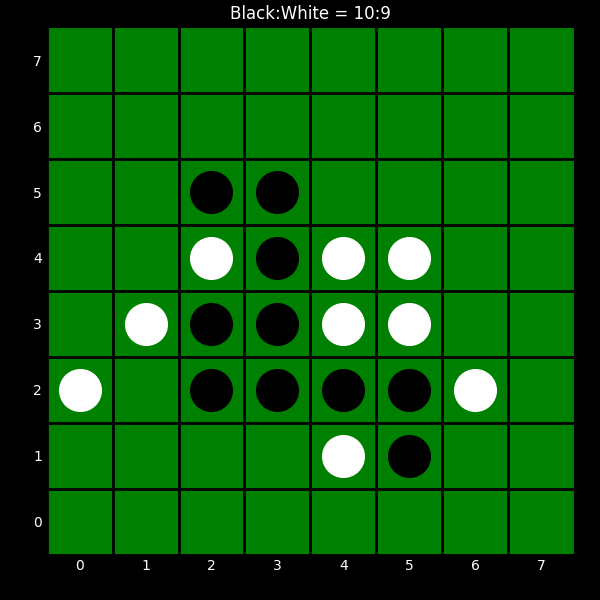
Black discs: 10
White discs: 9